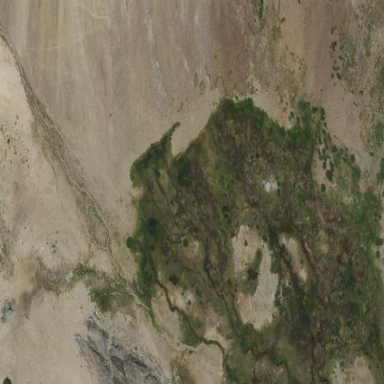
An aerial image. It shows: Wet meadow characterized by grassland vegetation.